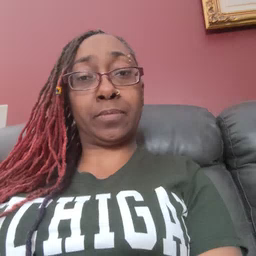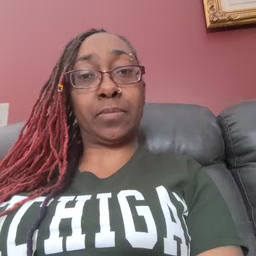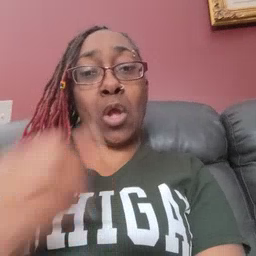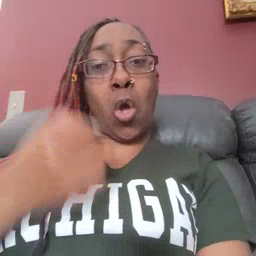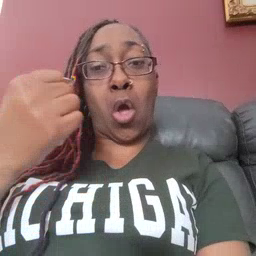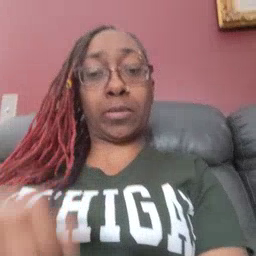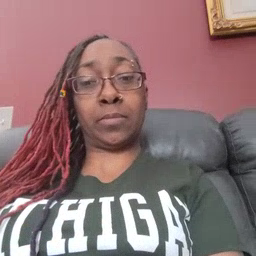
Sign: car